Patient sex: F
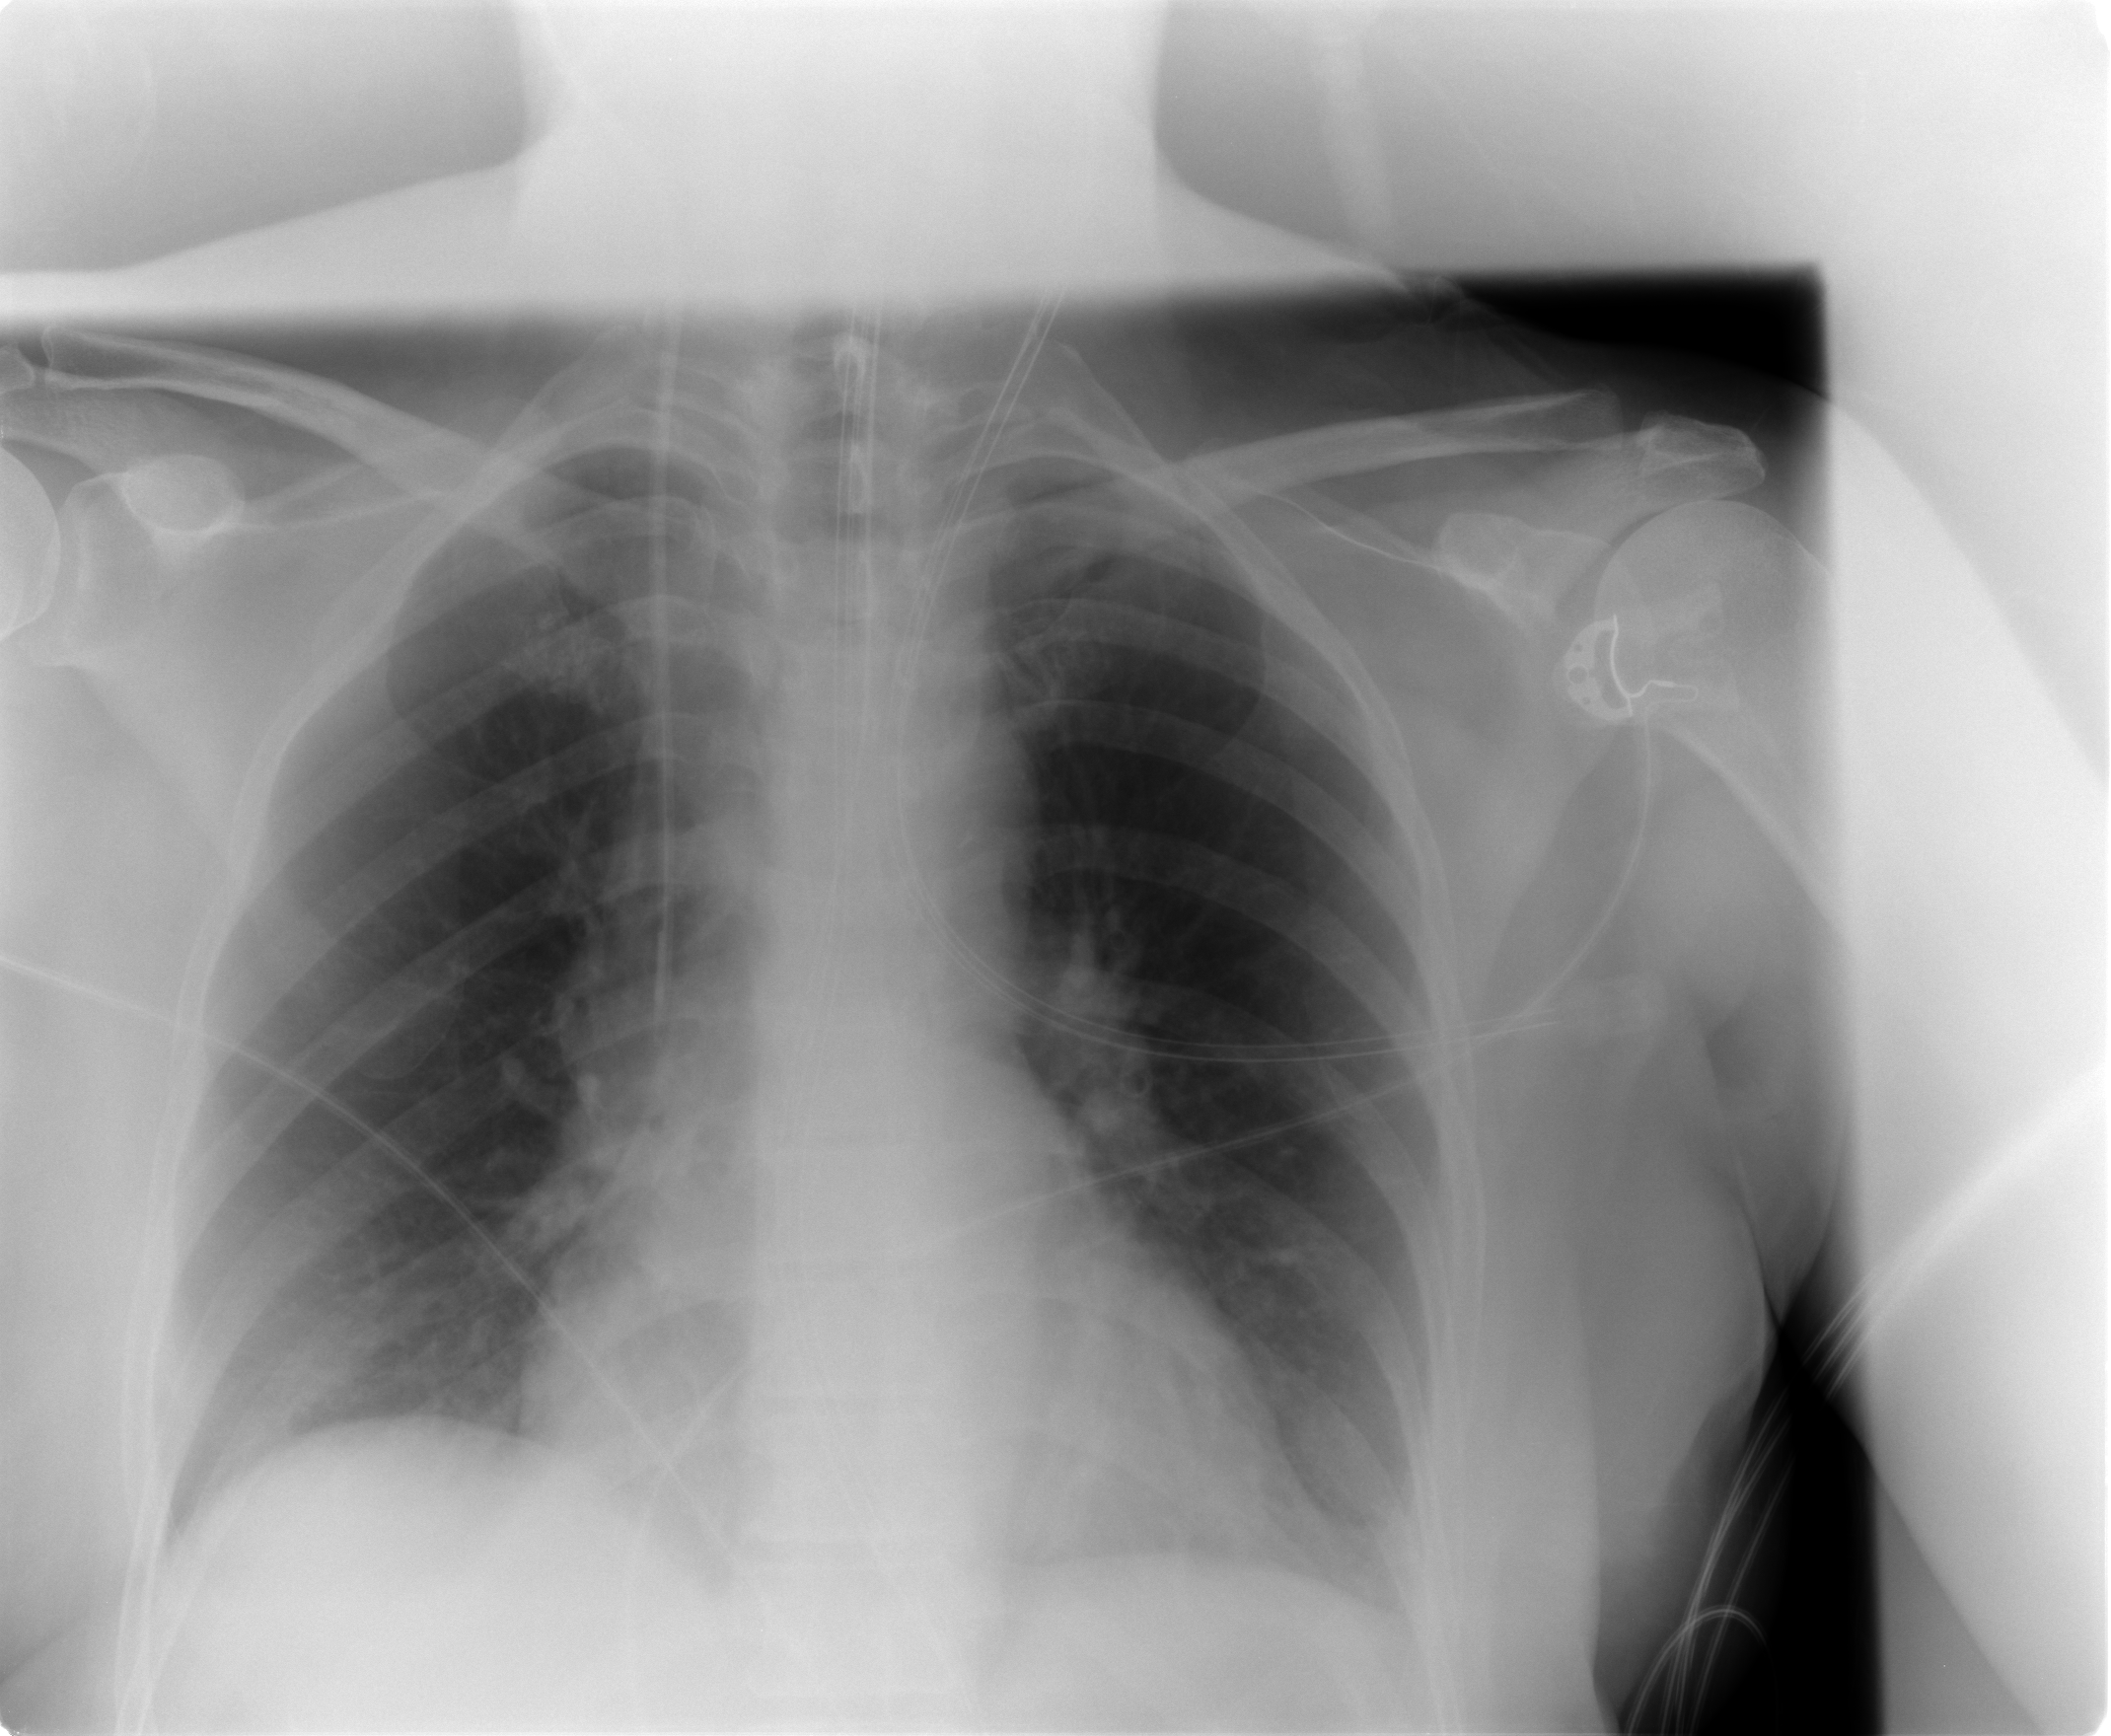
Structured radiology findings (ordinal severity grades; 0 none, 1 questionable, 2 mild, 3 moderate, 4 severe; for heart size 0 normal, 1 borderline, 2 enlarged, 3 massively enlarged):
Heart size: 1
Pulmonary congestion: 0
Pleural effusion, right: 2
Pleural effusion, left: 2
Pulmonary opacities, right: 0
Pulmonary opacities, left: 0
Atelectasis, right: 2
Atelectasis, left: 2